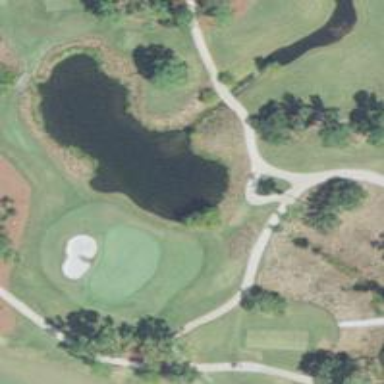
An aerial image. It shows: Path for both road and golf.